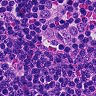
Metastatic tissue present: no